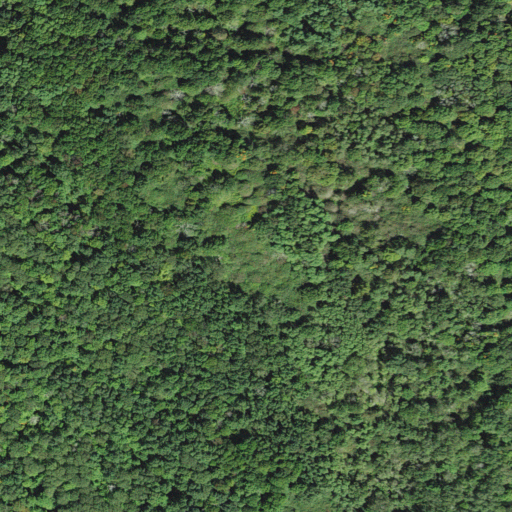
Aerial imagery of mountain in West Virginia named Moffett Knob containing only deciduous forest